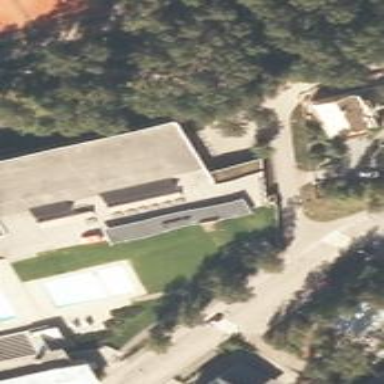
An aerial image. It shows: Sports centre with swimming facilities.